Interaction volume radius: 10 \u00c5
Interaction volume height: 25 \u00c5
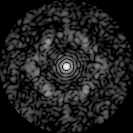
Disorder parameter: 0.7212